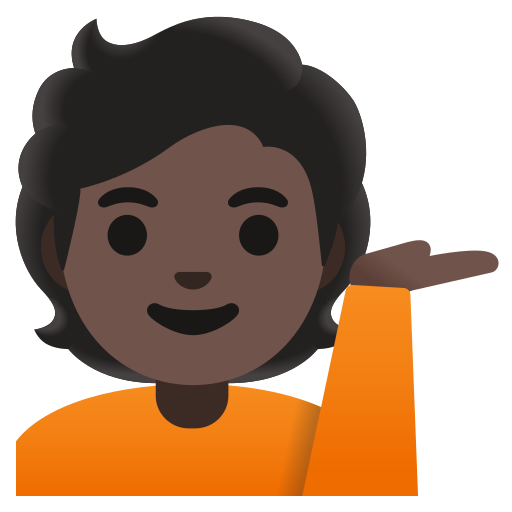
Emoji: 💁🏿